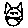
Label: cat